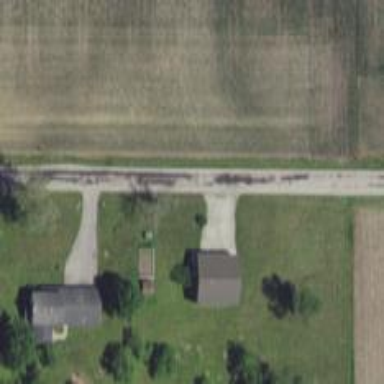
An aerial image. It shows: Driveway leading to service road.